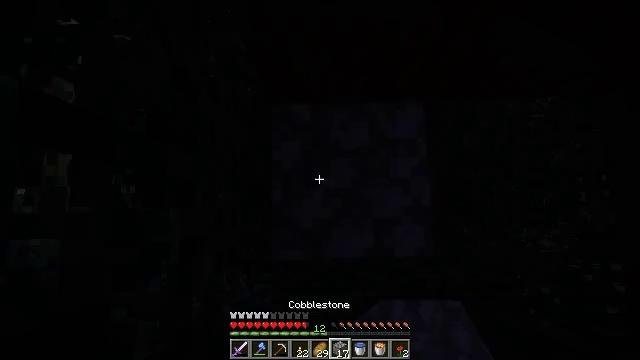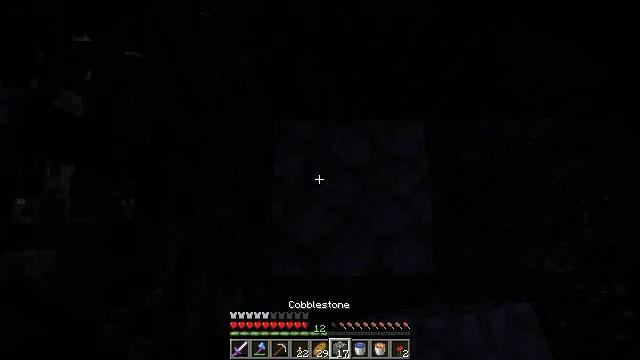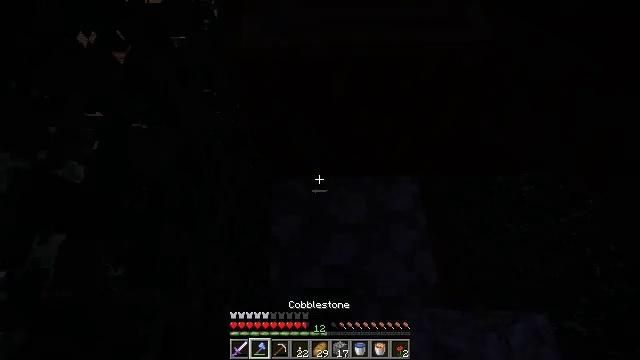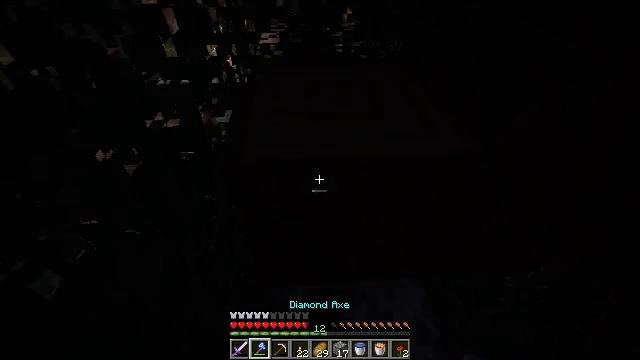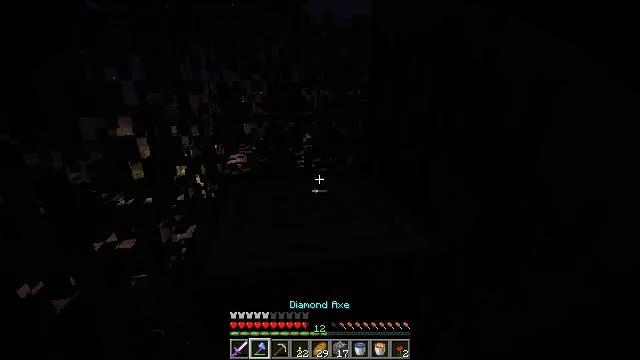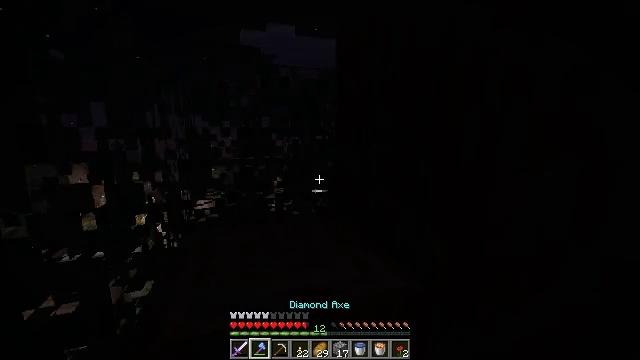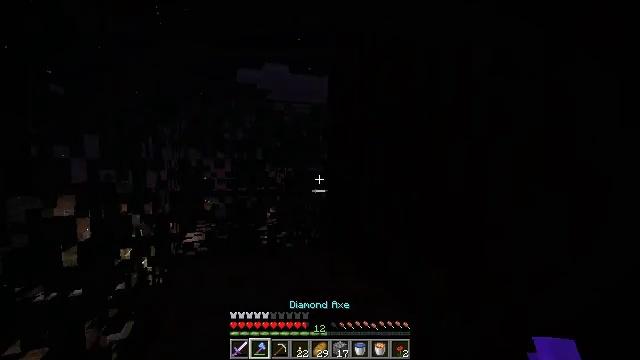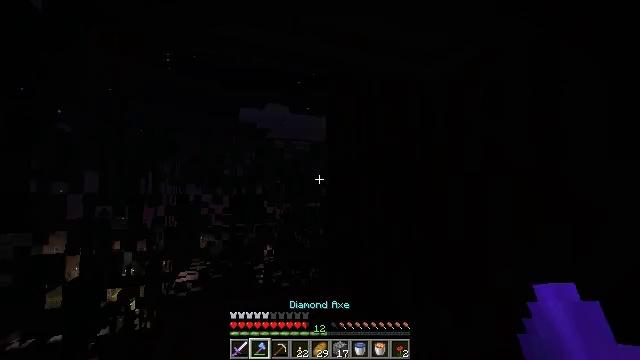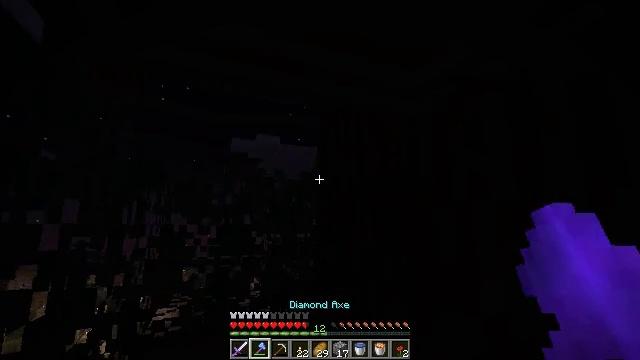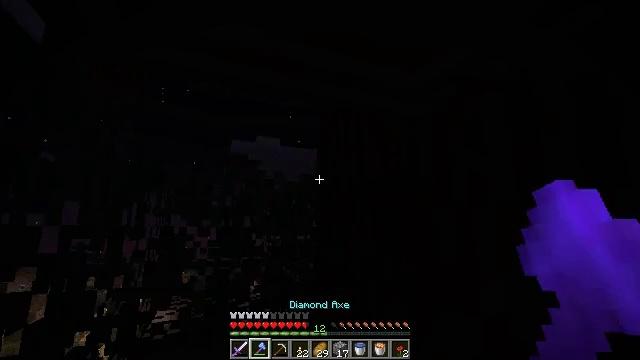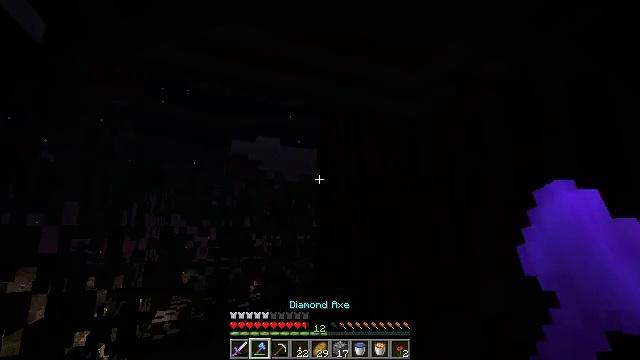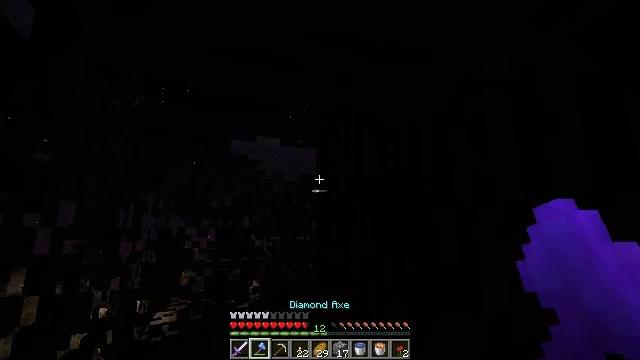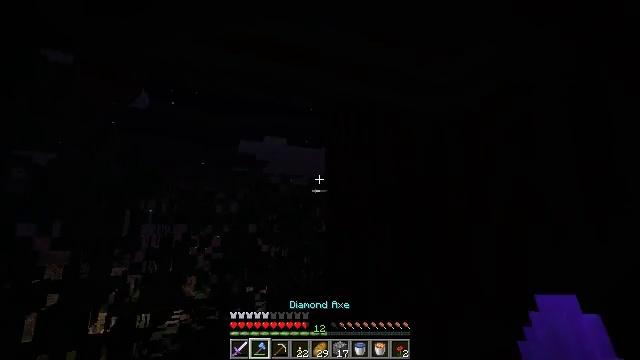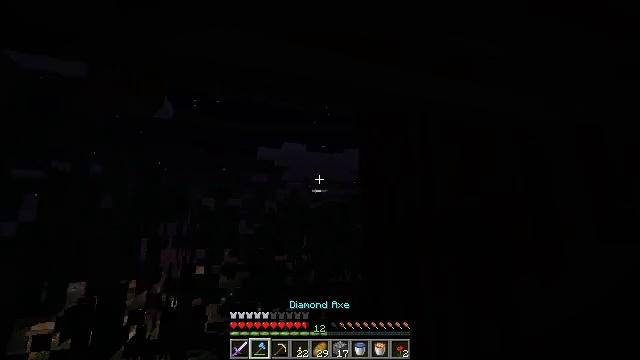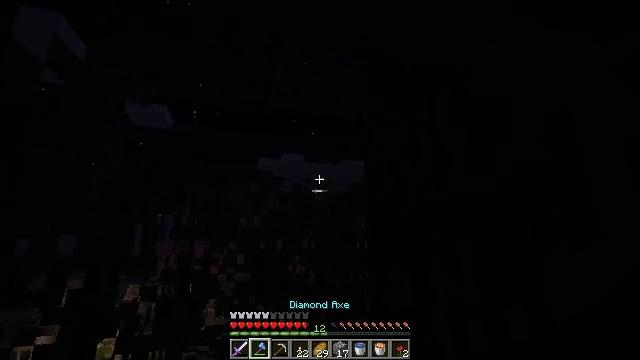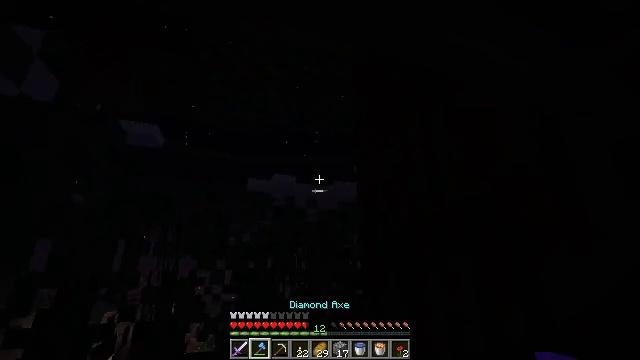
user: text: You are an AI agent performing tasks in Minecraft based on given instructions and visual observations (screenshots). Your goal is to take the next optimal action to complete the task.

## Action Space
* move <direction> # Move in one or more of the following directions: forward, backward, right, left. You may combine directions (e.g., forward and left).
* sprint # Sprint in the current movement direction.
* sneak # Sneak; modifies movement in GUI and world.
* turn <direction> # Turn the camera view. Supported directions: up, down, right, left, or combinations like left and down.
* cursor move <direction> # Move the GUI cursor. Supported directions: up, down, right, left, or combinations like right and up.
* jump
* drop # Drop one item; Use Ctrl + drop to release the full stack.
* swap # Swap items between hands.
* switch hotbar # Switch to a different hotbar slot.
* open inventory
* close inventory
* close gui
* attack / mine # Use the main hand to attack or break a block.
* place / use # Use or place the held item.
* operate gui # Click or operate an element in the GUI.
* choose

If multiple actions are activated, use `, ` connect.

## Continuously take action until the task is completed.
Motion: motion action
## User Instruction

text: Chop down the spruce log.
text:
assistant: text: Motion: turn left and up, jump
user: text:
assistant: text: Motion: turn right and up, switch to hotbar 2
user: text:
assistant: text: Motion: turn right and up, switch to hotbar 2
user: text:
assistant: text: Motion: turn right and up, switch to hotbar 2
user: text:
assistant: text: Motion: turn right and up
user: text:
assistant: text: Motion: turn right and up
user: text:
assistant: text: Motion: turn up
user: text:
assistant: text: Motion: turn right and up
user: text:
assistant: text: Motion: no_op
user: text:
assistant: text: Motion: no_op
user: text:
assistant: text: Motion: move forward
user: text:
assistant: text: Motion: move forward and move left, turn left, jump
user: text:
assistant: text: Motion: move forward and move left, turn left and up, jump
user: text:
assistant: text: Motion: move forward and move left, turn up, jump
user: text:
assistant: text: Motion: move forward and move left, turn right and up, jump
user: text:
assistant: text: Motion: move forward and move left, turn right and up, jump
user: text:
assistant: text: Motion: move forward and move left, turn right and up, jump
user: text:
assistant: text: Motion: move forward and move left, turn right and up, attack / mine
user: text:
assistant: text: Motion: move forward and move left, turn right and up, attack / mine
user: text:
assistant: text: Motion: move forward and move left, turn right and up, attack / mine
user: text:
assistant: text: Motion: turn right and up, attack / mine
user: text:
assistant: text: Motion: turn right, attack / mine
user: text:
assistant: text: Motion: turn right and up, attack / mine
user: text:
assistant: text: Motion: attack / mine
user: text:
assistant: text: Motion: turn right, attack / mine
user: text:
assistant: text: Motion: turn right, attack / mine
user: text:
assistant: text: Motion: attack / mine
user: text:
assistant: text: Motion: attack / mine
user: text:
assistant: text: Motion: attack / mine
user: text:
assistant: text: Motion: turn right and up, attack / mine